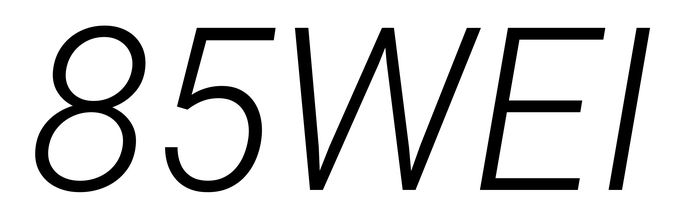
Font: Roboto-Italic_Light_Italic